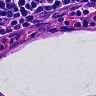
Metastatic tissue present: no